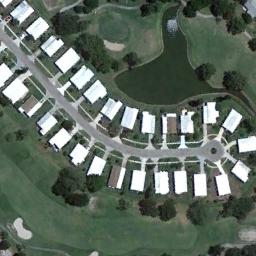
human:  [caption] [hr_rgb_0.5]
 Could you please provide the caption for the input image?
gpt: The mobile home park has some mobile homes along the road and some green areas and a lake are next to the mobile home park .

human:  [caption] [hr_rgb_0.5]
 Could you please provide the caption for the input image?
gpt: There are nine mobile homes here .

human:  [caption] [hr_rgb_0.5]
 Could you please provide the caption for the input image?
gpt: The mobile home park is on the grass next to the road .

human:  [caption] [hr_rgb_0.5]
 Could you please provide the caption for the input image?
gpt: Numerous buildings of different shapes and sizes are in mobile home parks .

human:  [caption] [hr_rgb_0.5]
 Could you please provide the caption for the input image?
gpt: There are many white buildings arranged neatly beside a lake in the mobile home park .